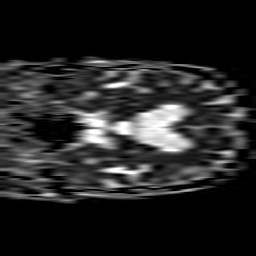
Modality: ADC
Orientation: coronal
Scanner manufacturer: philips
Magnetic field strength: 3 T
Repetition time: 3.08 s
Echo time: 0.076 s